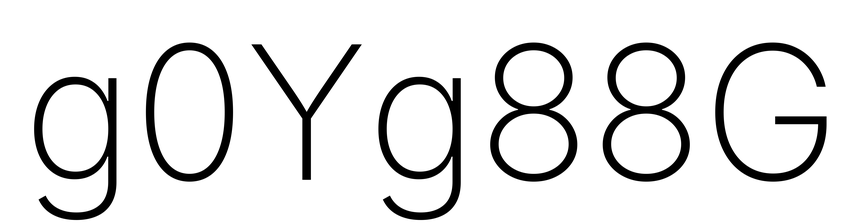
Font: Inter_ExtraLight